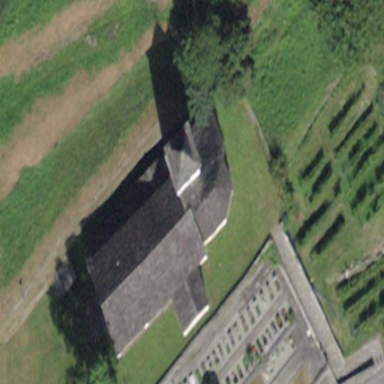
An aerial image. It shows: Building serving as place of worship.